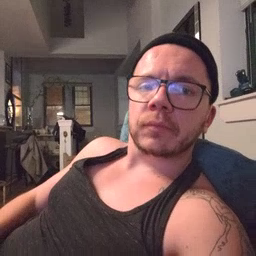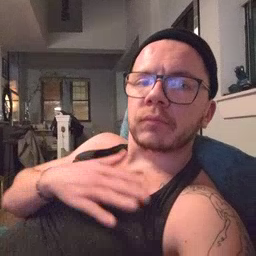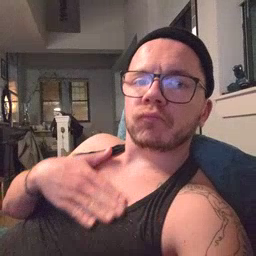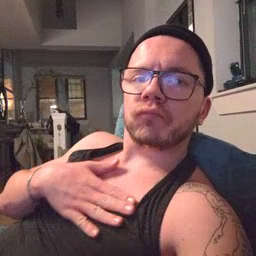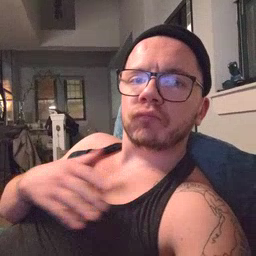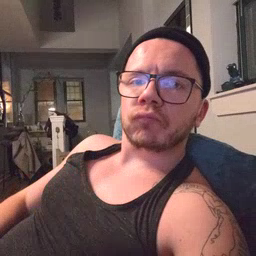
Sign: please